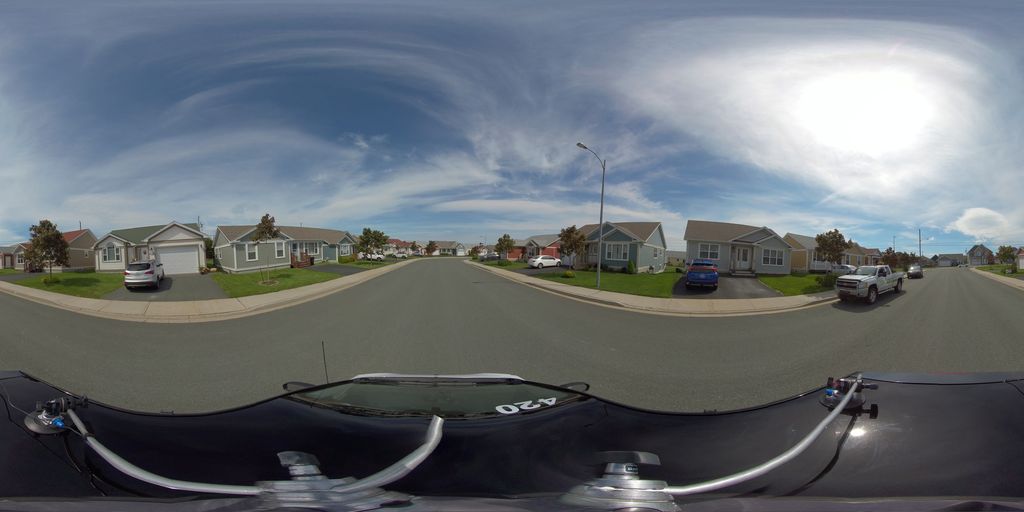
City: st_johns